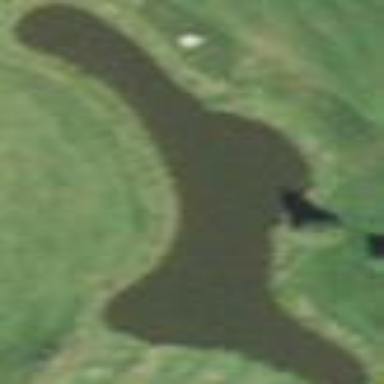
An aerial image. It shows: Scenic view of water hazard on golf course. The natural water feature adds beauty to the landscape.